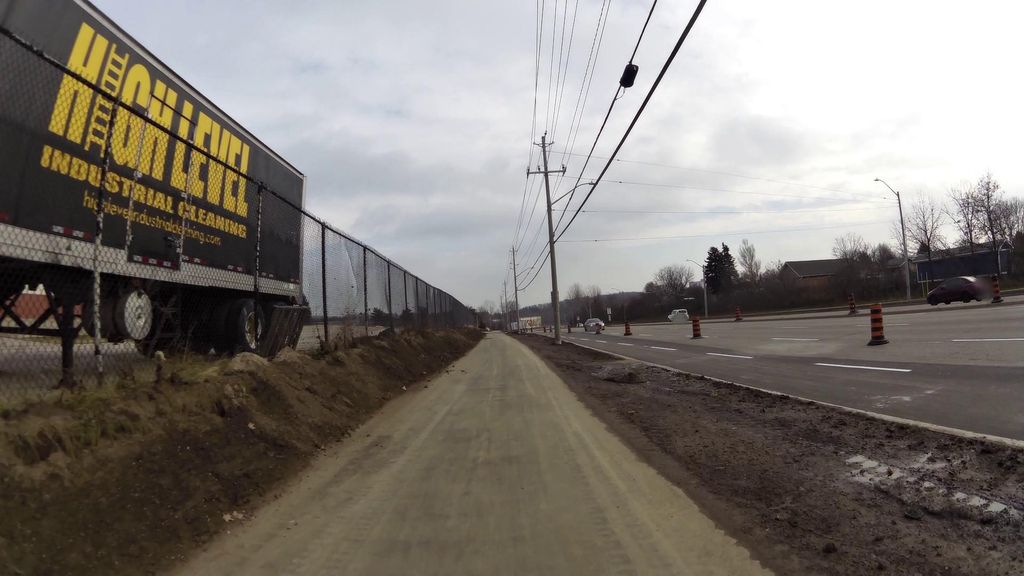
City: kitchener-waterloo